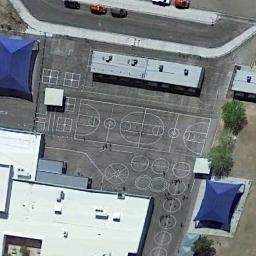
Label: basketball_court